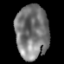
Tissue: lung
Cell type: Endothelial cells
Senescence score: 0.5936
Nuclear area (px): 1753
Mean DAPI intensity: 118.852